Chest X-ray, PA view. Patient: 36 years old, sex F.
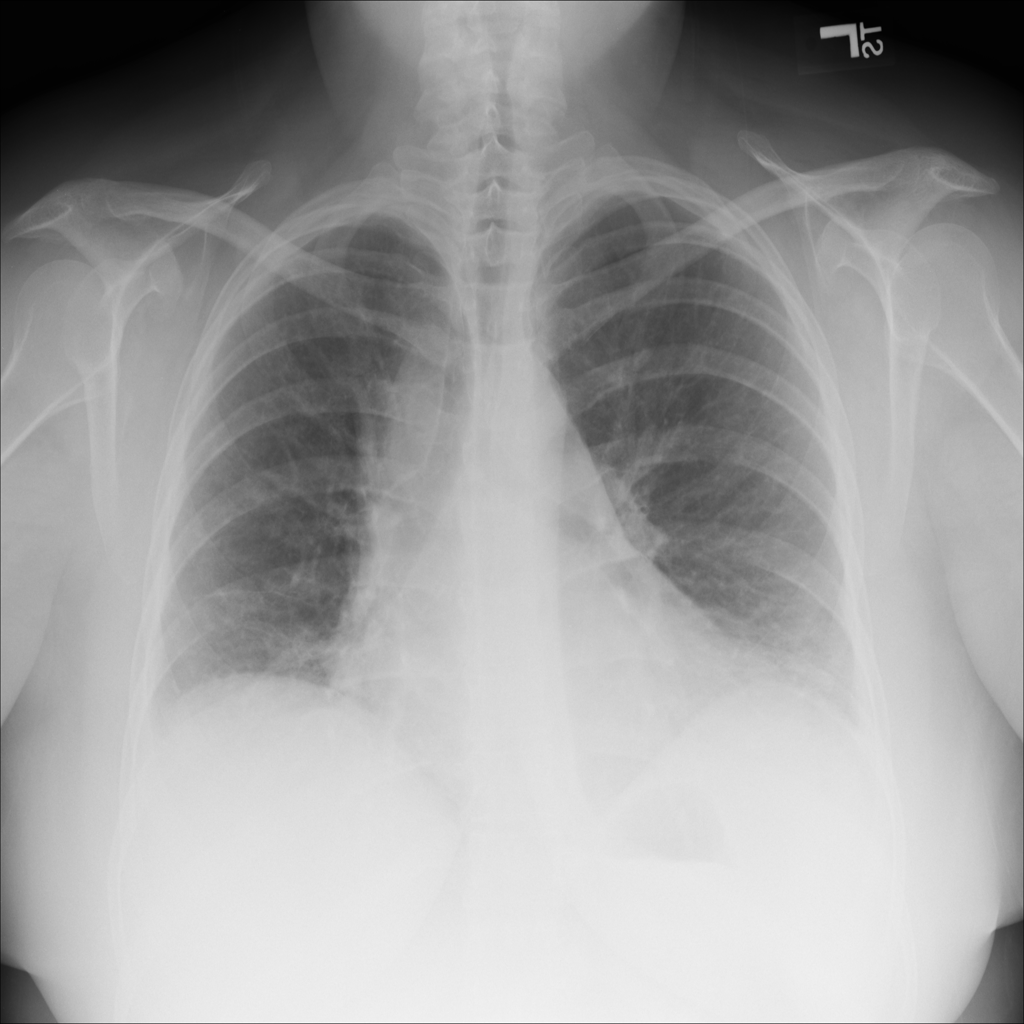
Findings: No Finding